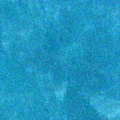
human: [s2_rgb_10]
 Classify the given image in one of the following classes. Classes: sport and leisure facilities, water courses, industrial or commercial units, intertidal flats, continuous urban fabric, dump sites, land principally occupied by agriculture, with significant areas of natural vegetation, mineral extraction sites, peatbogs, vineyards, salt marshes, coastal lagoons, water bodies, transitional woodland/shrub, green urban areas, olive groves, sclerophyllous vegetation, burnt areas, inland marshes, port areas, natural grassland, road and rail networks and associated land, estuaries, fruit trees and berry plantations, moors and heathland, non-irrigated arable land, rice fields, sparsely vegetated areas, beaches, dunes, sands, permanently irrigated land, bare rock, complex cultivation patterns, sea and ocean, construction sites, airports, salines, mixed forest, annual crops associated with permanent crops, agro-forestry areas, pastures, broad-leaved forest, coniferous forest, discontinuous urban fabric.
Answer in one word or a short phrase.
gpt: sea and ocean